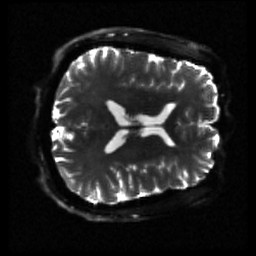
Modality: sbref
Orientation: axial
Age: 56
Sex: male
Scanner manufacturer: siemens
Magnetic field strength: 3 T
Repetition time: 3.23 s
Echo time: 0.0892 s